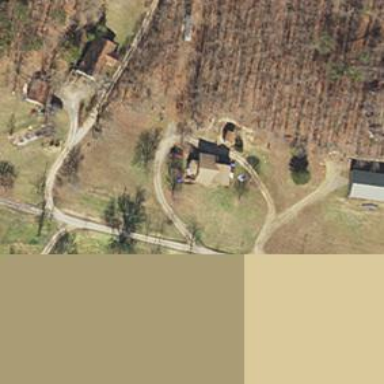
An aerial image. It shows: Driveway.